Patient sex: M
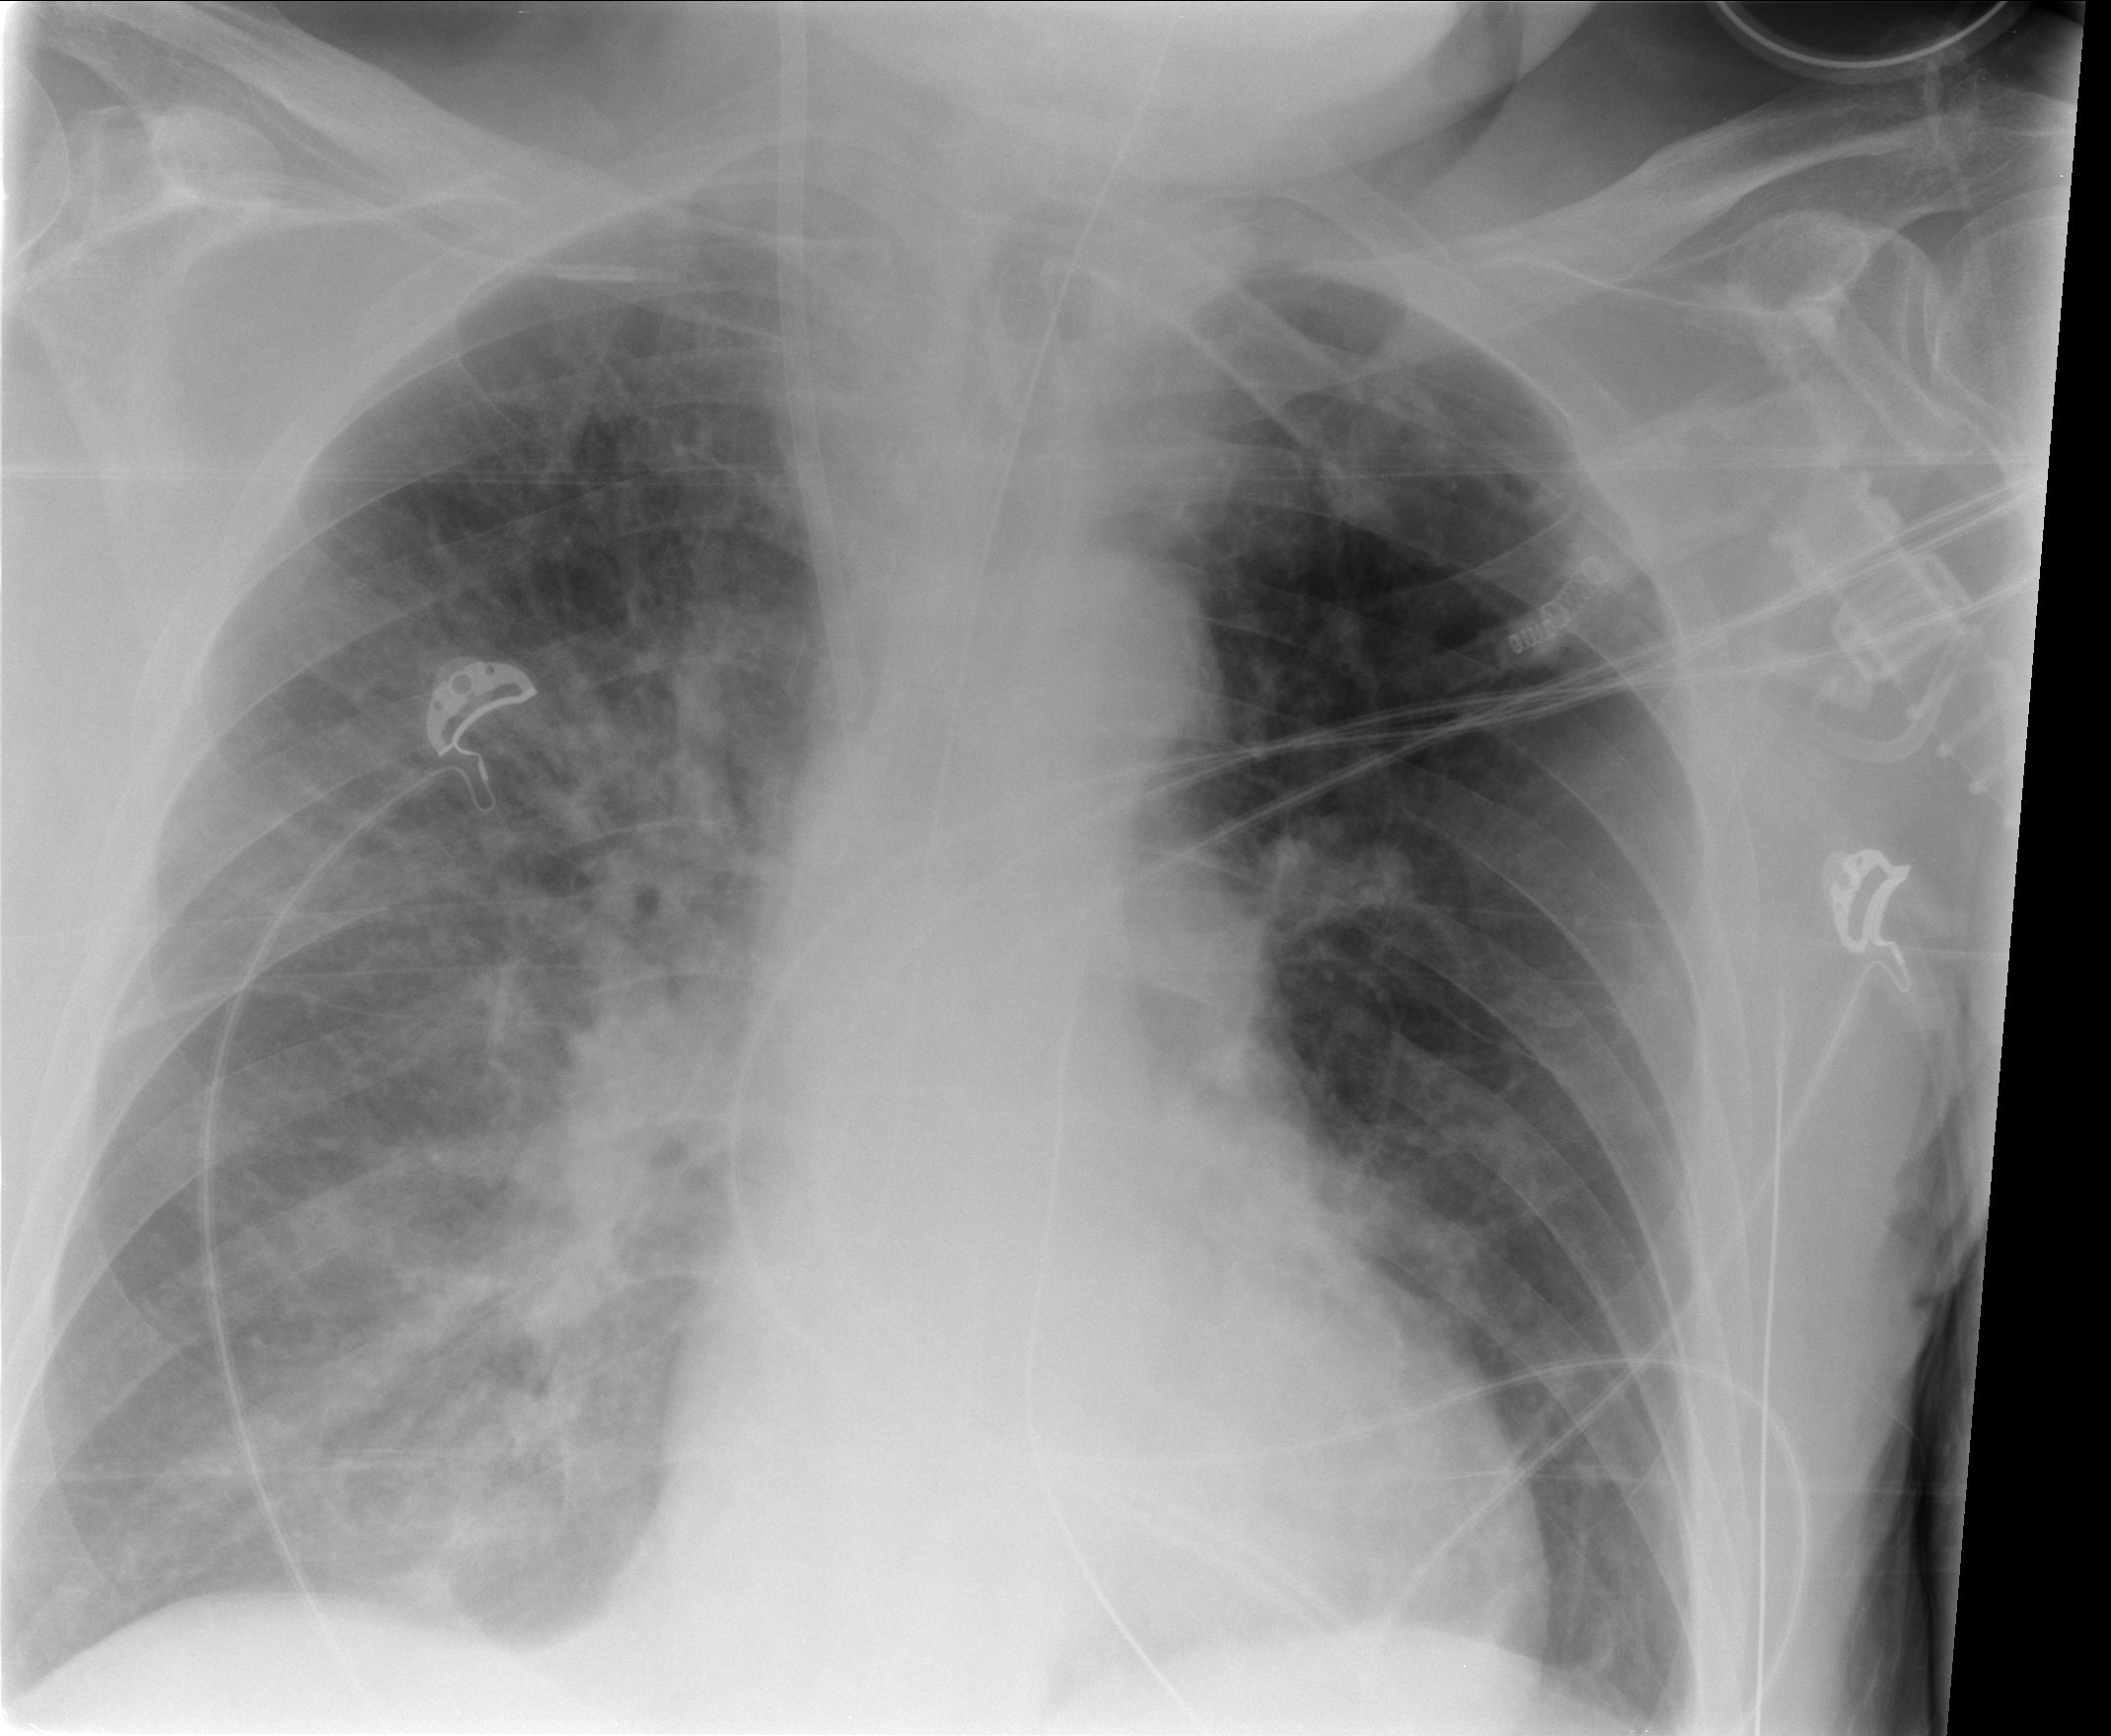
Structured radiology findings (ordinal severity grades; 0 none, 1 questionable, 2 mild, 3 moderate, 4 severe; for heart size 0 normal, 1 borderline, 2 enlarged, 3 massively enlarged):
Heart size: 2
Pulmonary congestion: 2
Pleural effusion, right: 2
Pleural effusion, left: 1
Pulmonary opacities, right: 2
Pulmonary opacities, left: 1
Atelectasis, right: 2
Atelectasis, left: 2